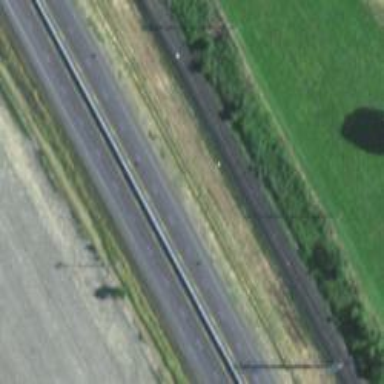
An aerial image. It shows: Asphalt road designated as trunk highway.